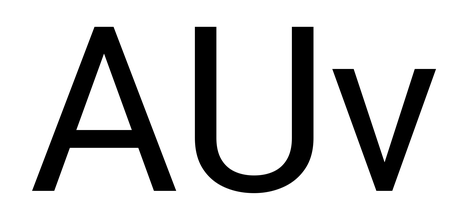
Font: Roboto_Regular